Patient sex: F
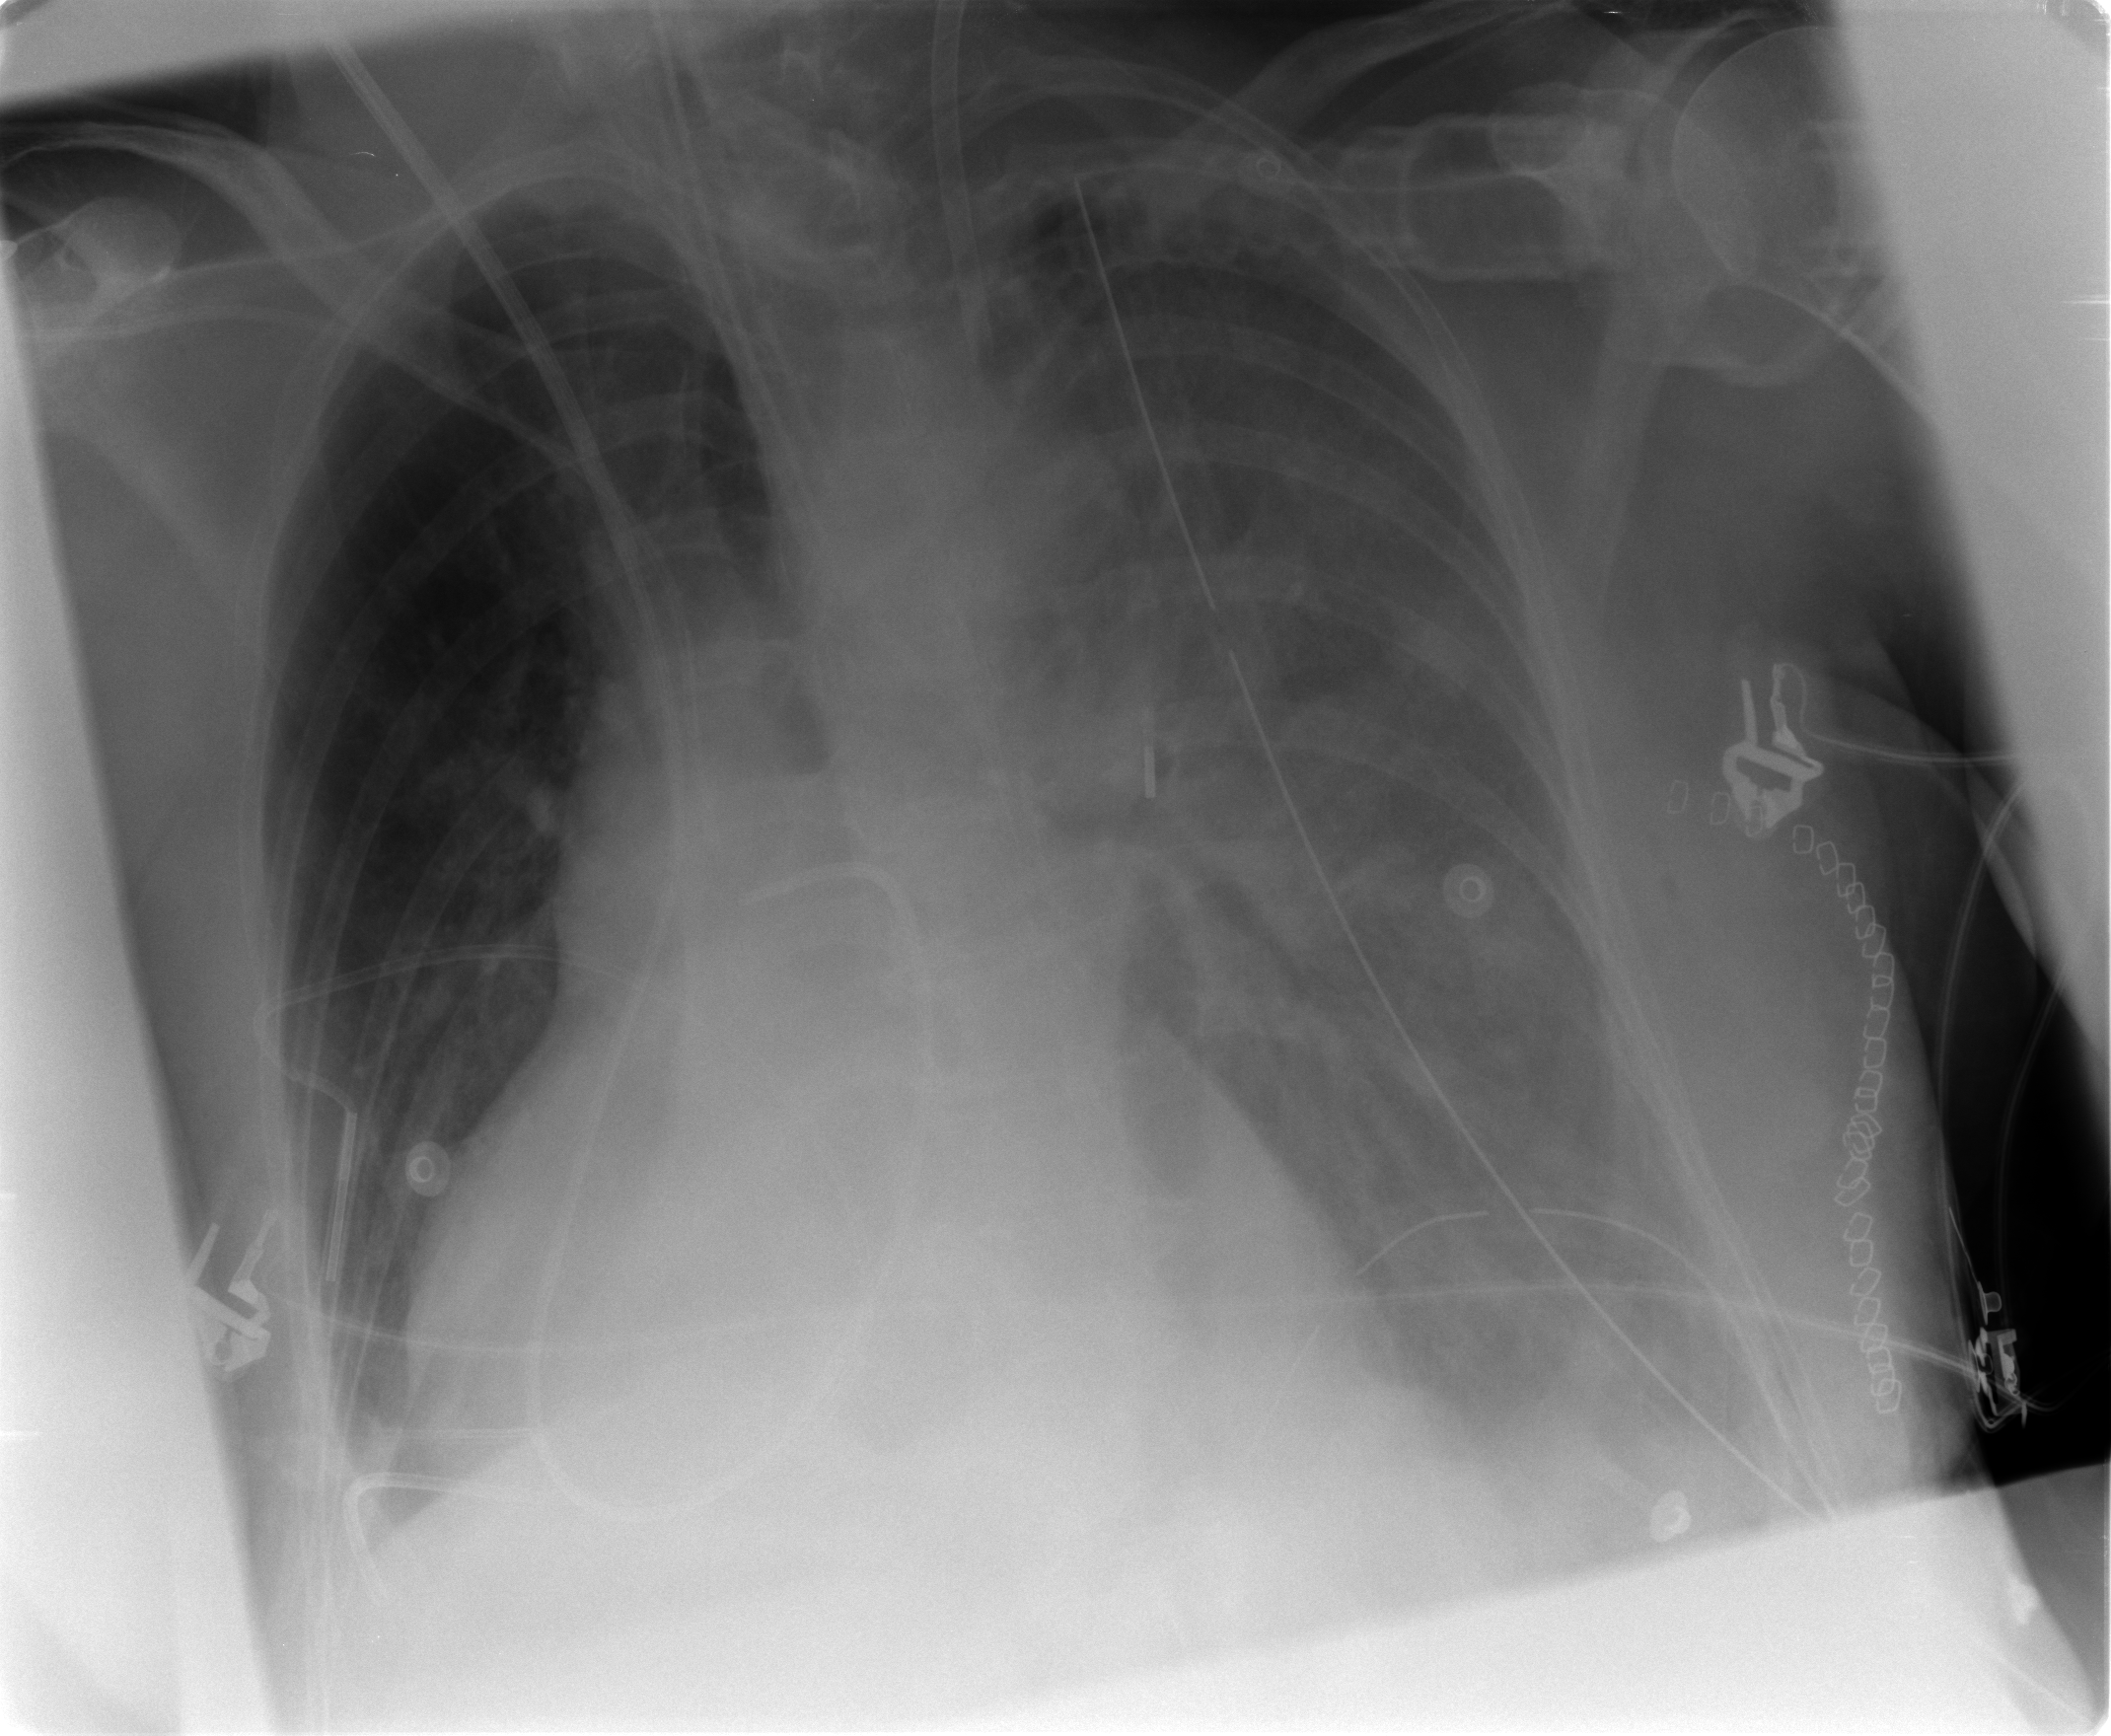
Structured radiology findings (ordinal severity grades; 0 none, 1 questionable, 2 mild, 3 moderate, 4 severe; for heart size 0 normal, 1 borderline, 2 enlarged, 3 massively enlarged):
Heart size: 2
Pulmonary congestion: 2
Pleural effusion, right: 0
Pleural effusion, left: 3
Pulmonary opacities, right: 0
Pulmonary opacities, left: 2
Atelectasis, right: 2
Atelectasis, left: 2